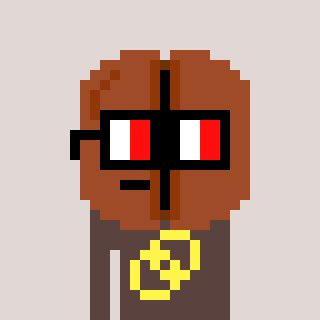
a pixel art character with square glasses with black frames and red eyes, a coffeebean-shaped head and a darkbrown-colored body on a warm background